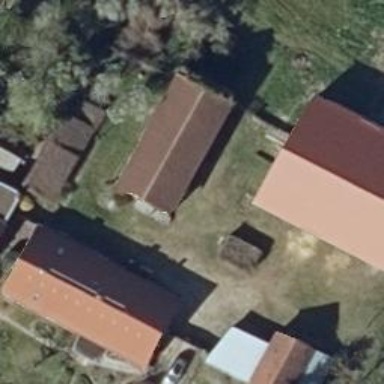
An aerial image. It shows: Gabled roof on farm auxiliary building.